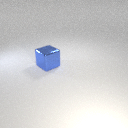
large blue metal cube